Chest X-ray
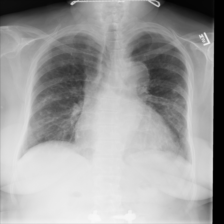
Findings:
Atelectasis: negative
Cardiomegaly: negative
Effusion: negative
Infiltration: negative
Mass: negative
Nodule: negative
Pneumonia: negative
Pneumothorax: negative
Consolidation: negative
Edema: negative
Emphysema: negative
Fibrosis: negative
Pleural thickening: negative
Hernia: negative